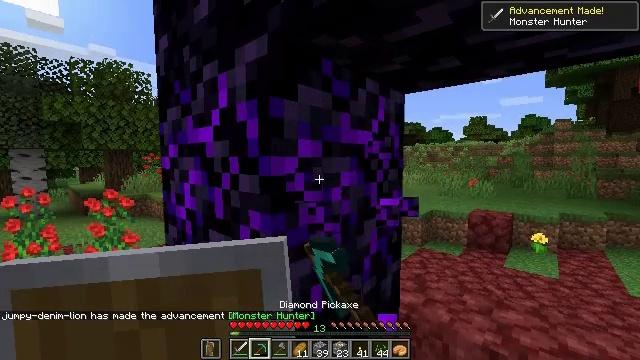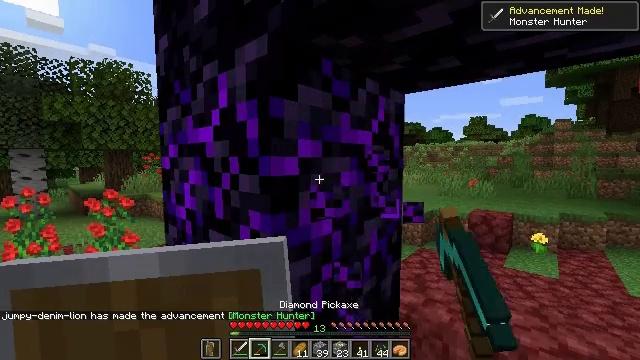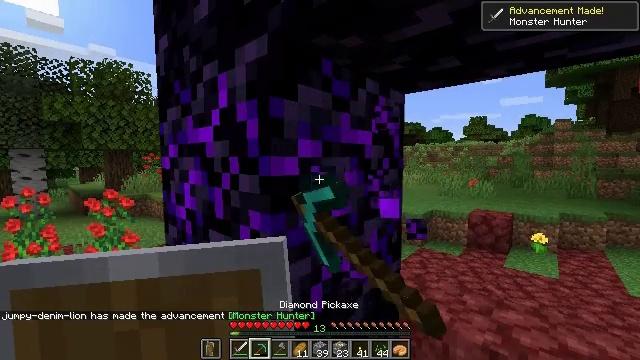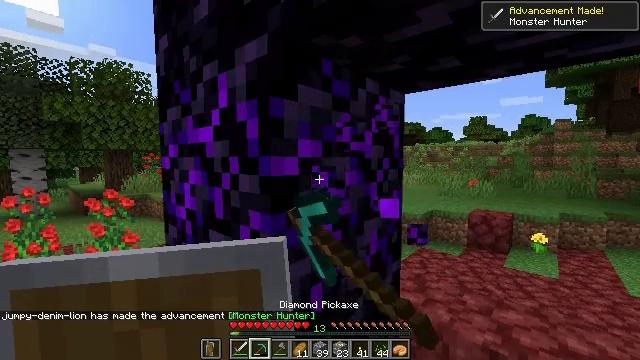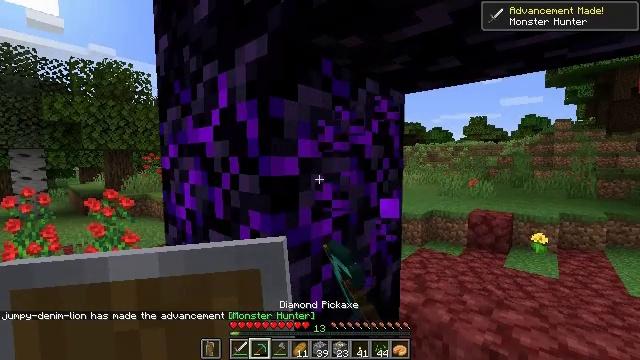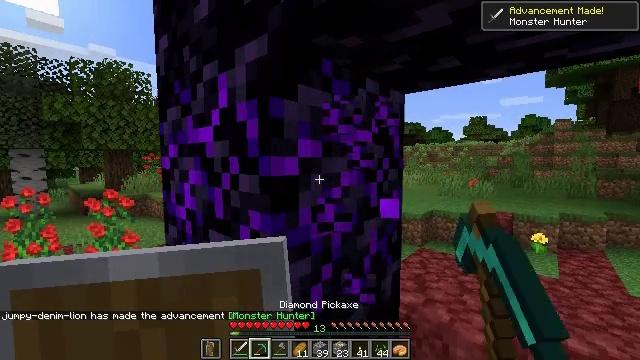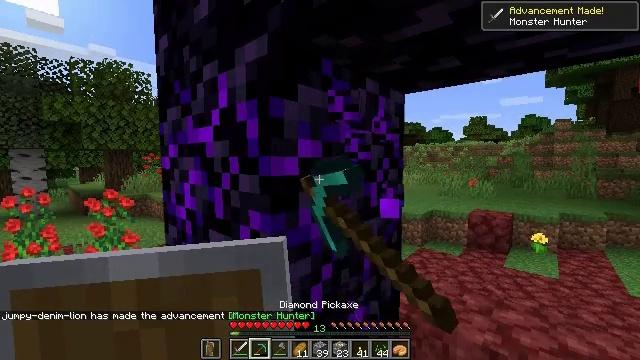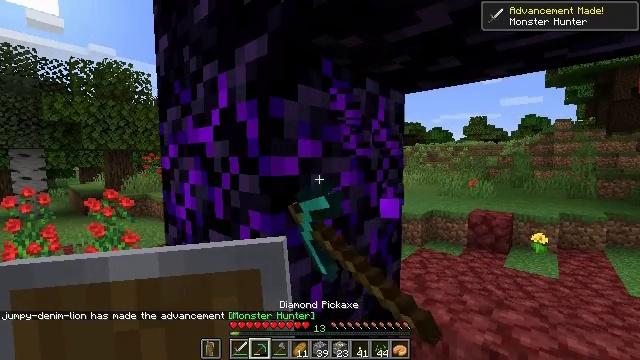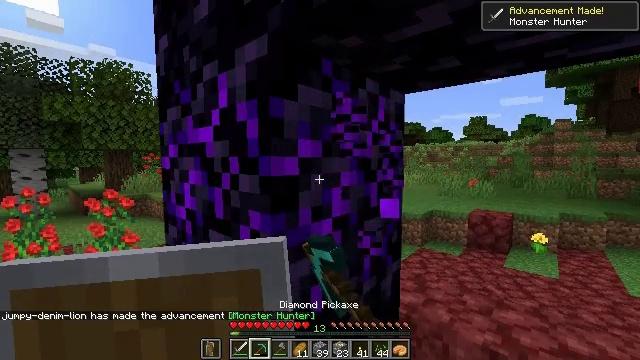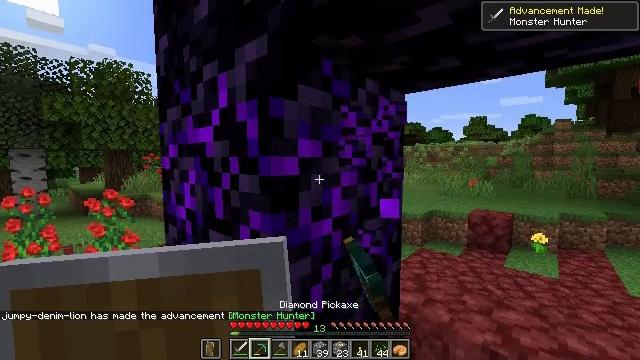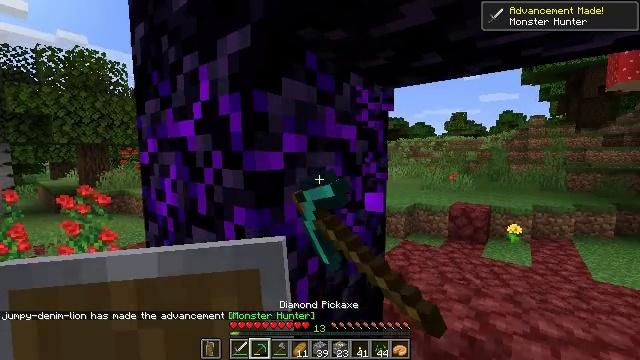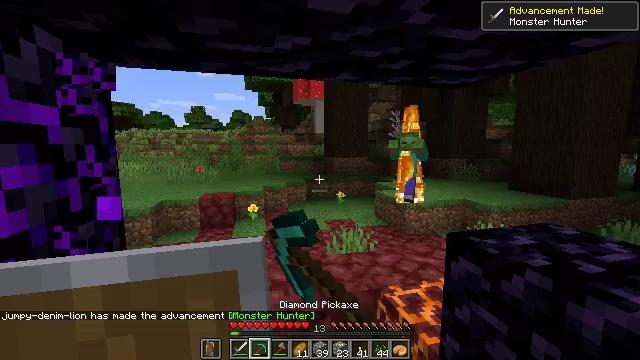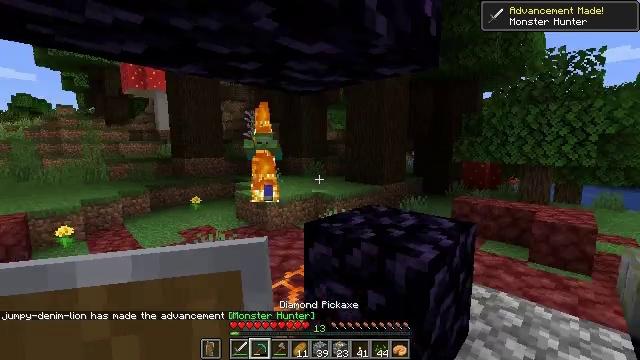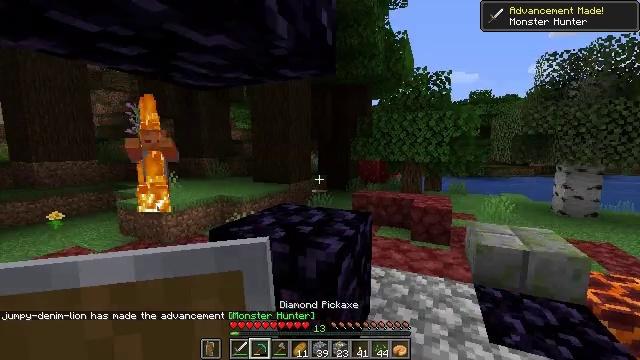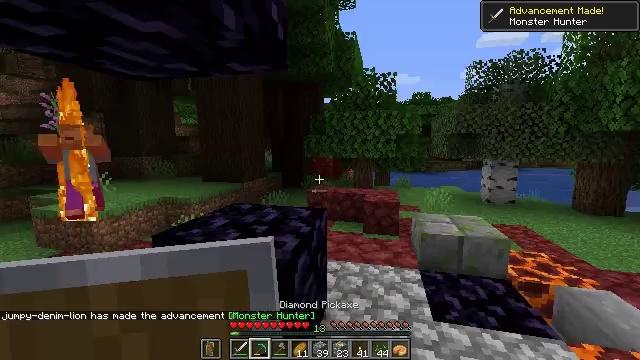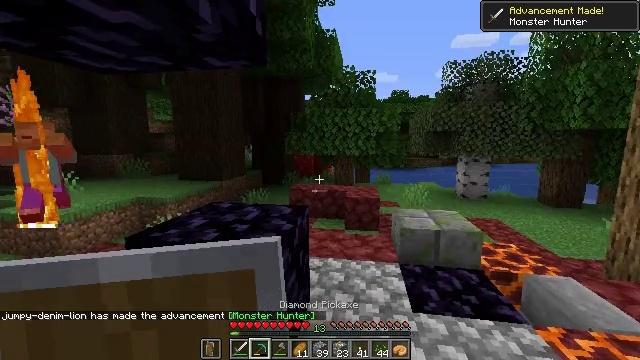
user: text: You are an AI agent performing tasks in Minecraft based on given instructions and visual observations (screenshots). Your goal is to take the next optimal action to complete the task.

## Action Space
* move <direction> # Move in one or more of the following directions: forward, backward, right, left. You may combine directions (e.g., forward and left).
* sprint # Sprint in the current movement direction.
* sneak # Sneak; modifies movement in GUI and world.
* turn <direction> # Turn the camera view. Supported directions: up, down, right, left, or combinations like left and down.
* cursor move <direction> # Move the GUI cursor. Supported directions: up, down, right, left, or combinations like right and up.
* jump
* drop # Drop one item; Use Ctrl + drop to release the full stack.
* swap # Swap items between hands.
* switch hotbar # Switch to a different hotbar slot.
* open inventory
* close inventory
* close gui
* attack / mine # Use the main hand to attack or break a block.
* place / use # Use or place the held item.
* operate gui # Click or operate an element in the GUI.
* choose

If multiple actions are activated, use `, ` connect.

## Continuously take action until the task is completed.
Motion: motion action
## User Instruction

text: Mine the crying obsidian block.
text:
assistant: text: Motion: attack / mine
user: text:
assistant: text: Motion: attack / mine
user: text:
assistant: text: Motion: attack / mine
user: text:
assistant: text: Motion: attack / mine
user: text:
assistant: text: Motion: attack / mine
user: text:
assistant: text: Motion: attack / mine
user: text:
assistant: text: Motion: attack / mine
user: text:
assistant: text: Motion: attack / mine
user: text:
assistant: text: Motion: attack / mine
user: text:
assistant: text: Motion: turn right and down, attack / mine
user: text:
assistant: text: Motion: turn right and down
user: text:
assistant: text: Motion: turn right
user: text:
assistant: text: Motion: turn right
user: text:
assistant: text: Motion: turn right
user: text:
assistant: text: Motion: turn right
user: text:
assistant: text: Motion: turn right
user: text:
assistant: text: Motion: move back
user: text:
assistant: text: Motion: move back
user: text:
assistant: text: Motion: move back, turn left
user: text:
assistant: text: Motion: move back, turn left and down
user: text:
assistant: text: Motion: move back, turn left
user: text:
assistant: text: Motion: move back, turn left
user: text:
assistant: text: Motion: move back, turn left
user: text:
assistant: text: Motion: move back
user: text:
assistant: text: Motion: no_op
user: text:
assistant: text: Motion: no_op
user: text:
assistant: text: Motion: no_op
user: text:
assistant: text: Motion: no_op
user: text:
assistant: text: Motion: switch to hotbar 1
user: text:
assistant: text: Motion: switch to hotbar 1